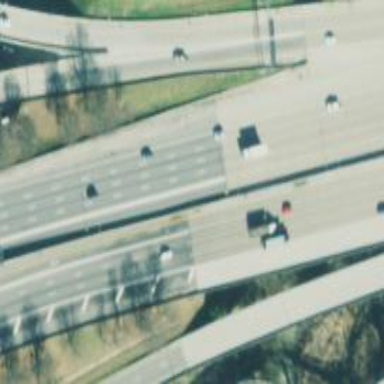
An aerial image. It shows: Bridge over motorway.